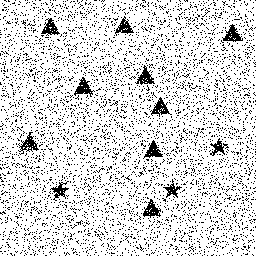
Squares: 0
Triangles: 9
Stars: 3
Total shapes: 12